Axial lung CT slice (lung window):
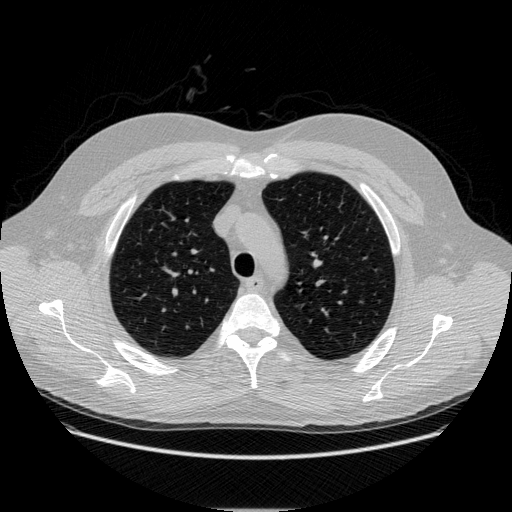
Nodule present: no